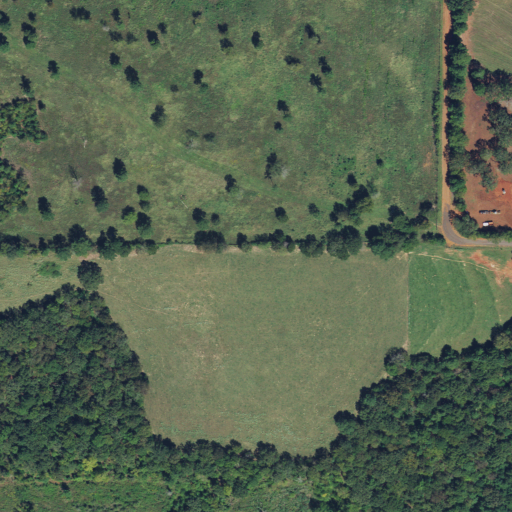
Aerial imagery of mountain in Texas named Gill Mountain containing pasture, shrub, deciduous forest, grassland, mixed forest, open development, woody wetlands, and evergreen forest